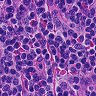
Metastatic tissue present: no